【题型】填空题　【知识点】平面几何　【难度】easy
小明家乡有一小山，他查阅资料得到该山“等高线示意图”（如图所示），山上有三处观景台$A$，$B$，$C$在同一直线上，将这三点标在“等高线示意图”后，刚好都在相应的等高线上，设$A$、$B$两地的实际直线距离为$m$，$B$、$C$两地的实际直线距离为$n$，则$\dfrac{m}{n}$的值为\underline{\quad\quad\quad\quad}。

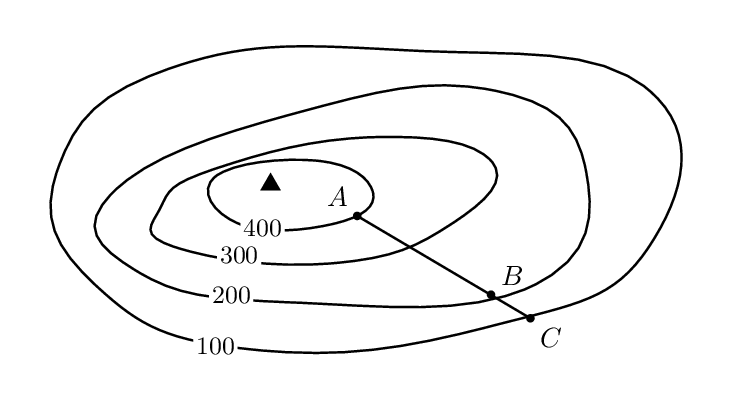
【解答】
【答案】$\boldsymbol{2}$

【分析】本题考查了比例线段。根据题意，得出$A$、$B$两地的实际直线距离，$B$、$C$两地的实际直线距离，然后根据比例线段求值即可。

【详解】解：由题意，得$A$、$B$两地的实际直线距离为$400 - 200 = 200$，$B$、$C$两地的实际直线距离为$200 - 100 = 100$，

$\therefore m:n = 200:100 = 2:1$，

即$\dfrac{m}{n} = \dfrac{2}{1} = 2$。

故答案为：$2$。